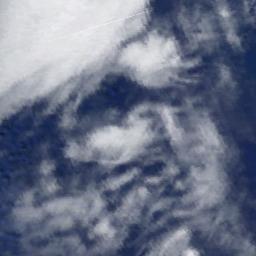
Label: cloud